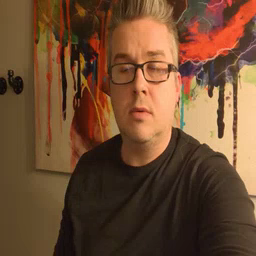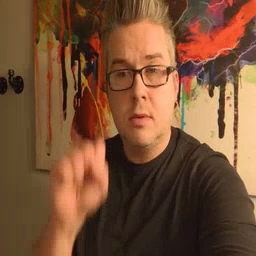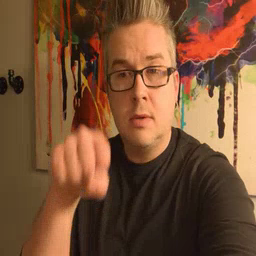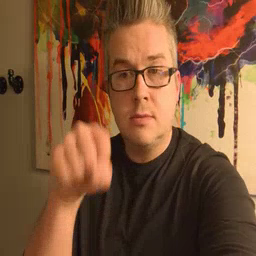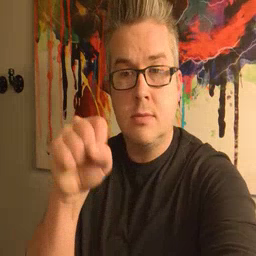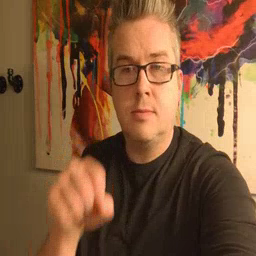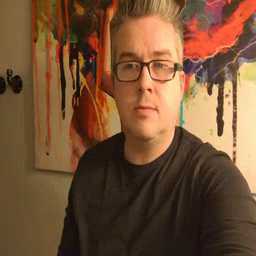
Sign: yes